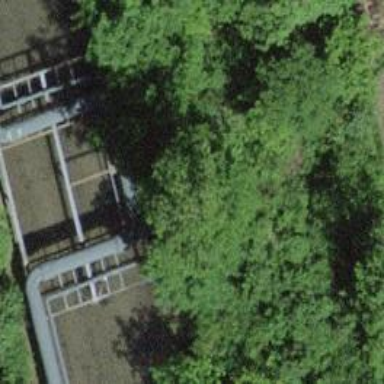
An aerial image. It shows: Pipeline structure.